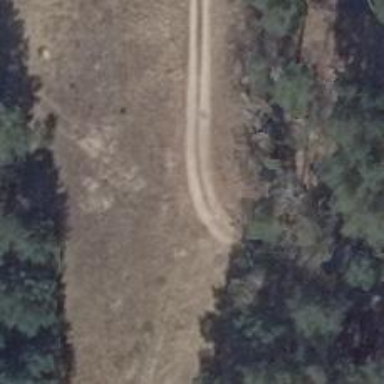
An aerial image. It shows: Gravel track with grade 3 tracktype.